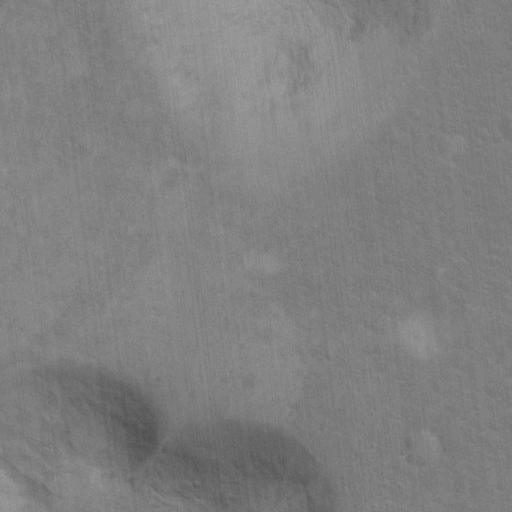
Objects detected: cone, cone